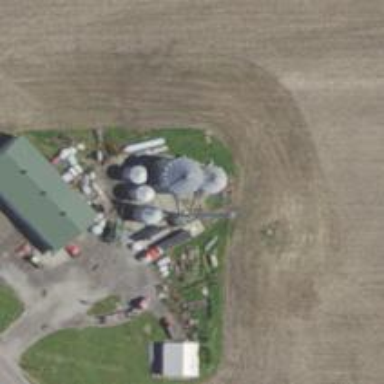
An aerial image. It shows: Silo.